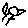
Label: bird